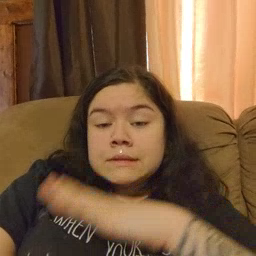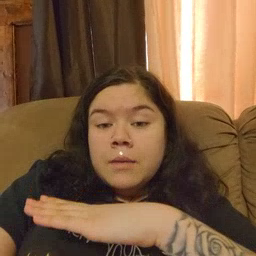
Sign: table